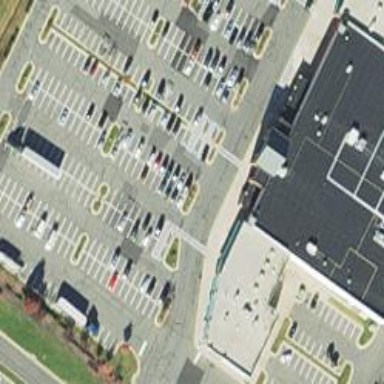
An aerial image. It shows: Parking space is available.